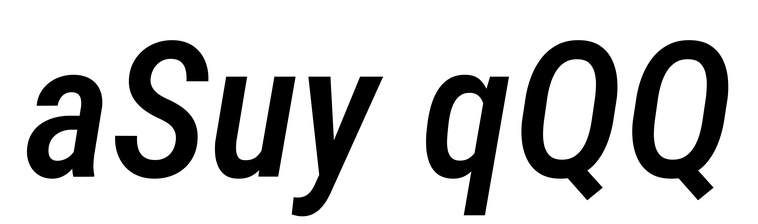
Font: Roboto-Italic_Condensed_Medium_Italic